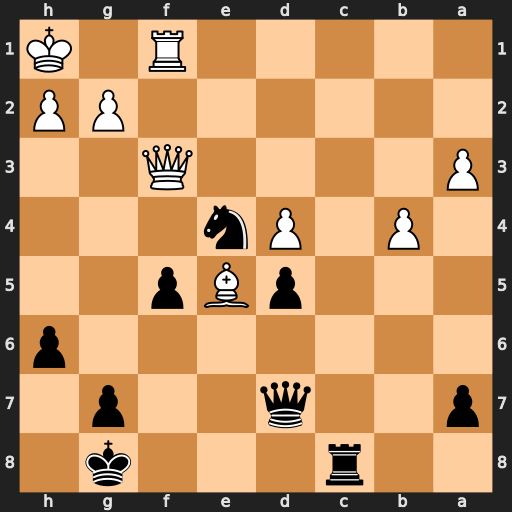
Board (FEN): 2r3k1/p2q2p1/7p/3pBp2/1P1Pn3/P4Q2/6PP/5R1K
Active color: b
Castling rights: -
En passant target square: -
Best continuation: Nd2 Qf4 Nxf1